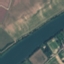
Land use / land cover class: River